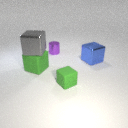
large green rubber cube in front of large blue metal cube